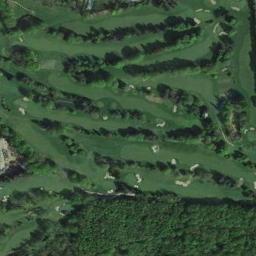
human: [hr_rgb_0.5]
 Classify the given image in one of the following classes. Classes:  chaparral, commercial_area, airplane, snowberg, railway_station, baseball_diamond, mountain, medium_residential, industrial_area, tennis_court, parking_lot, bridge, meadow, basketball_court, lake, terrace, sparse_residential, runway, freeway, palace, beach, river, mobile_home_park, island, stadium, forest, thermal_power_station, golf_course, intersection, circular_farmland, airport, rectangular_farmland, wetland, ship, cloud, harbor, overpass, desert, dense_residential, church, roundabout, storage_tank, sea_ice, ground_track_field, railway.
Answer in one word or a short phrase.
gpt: golf_course